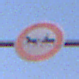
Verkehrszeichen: VerbotGespannfuhrwerke
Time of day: SunriseSunset
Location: Outdoor (Nature)
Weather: Clear
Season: NotSpecified
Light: Natural